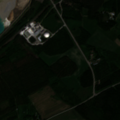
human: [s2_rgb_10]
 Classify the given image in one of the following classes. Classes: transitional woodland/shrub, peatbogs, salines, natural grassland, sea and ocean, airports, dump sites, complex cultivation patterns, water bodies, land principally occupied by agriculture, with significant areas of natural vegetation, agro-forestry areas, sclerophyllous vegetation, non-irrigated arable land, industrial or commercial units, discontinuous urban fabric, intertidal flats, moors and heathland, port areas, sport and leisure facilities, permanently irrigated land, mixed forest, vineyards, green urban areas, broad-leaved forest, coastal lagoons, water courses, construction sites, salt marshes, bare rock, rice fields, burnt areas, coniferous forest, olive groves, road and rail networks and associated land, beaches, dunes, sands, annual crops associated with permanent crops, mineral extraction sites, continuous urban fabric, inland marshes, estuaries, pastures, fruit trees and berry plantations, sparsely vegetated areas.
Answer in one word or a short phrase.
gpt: dump sites, non-irrigated arable land, land principally occupied by agriculture, with significant areas of natural vegetation, coniferous forest, mixed forest